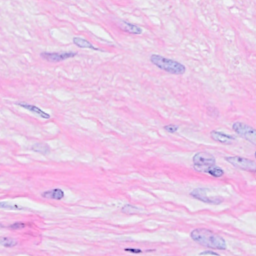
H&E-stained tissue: Breast